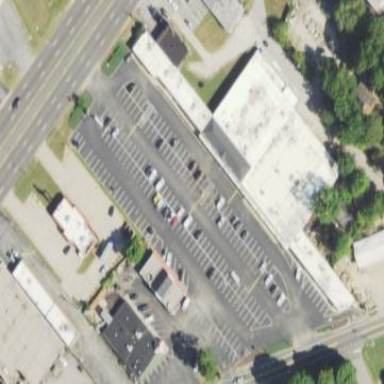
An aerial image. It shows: Retail area.